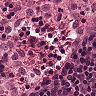
Metastatic tissue present: no